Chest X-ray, PA view. Patient: 49 years old, sex F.
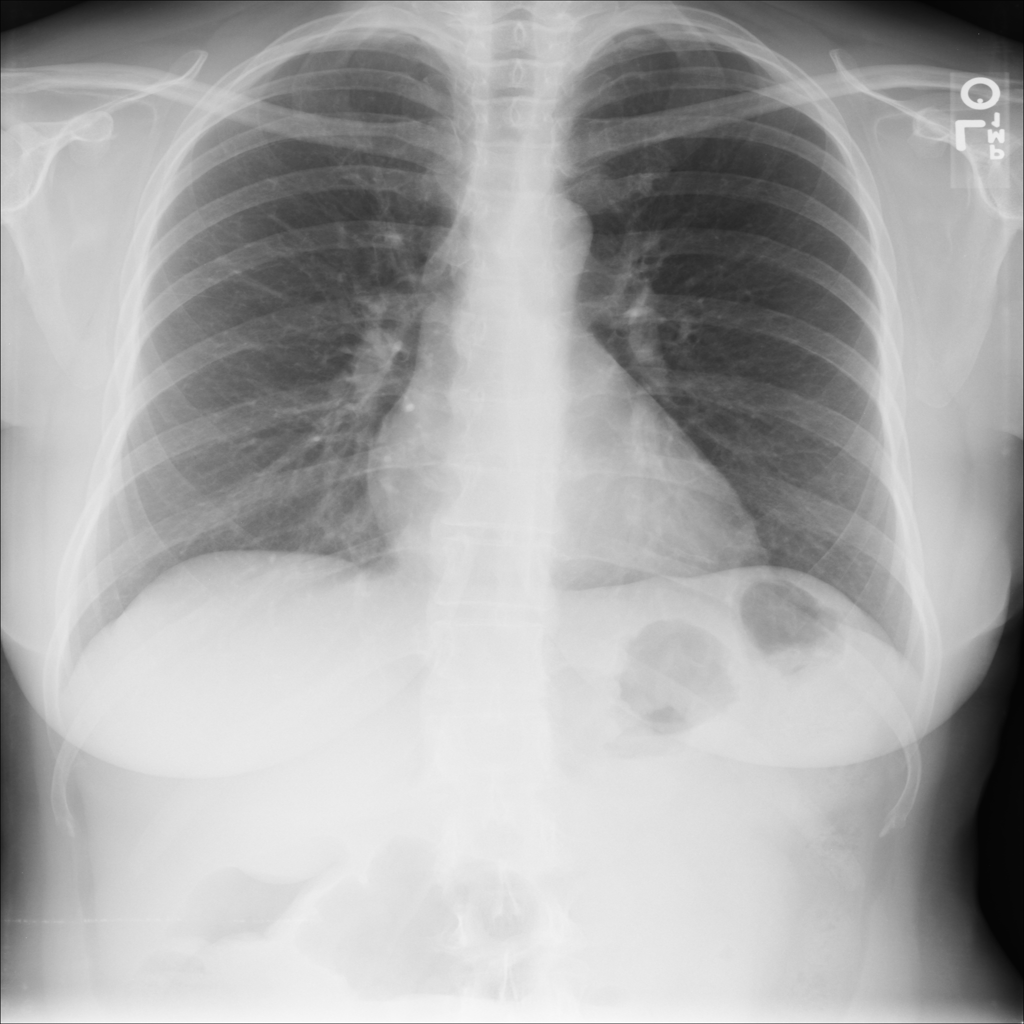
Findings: No Finding